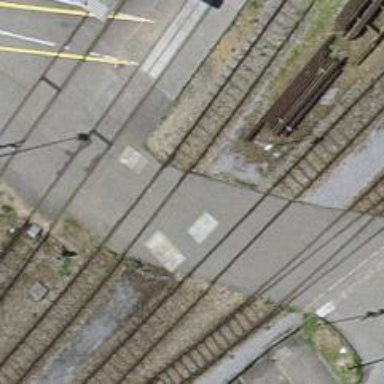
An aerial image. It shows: Railway level crossing.